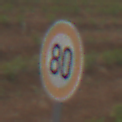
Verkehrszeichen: Geschwindigkeit80
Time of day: Midday
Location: Outdoor (Nature)
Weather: PartlyCloudy
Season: NotSpecified
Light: Natural